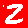
Digit: 2